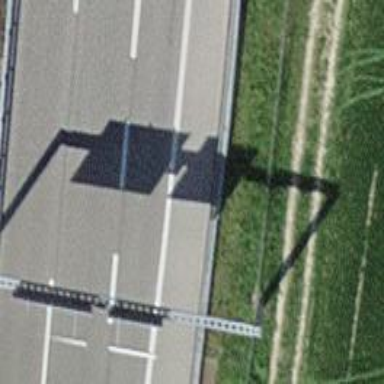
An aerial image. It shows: Guard rail.